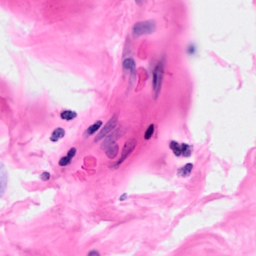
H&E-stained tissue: Breast